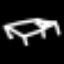
Label: bed